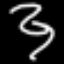
Label: squiggle